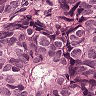
Metastatic tissue present: yes